Question: I want to save some coordinates in a dictionary, BUT the xPos should be twice or more in the dictionary.
The problem is that the following exception appears:
'ArgumentException: An element with the same key already exists in the dictionary.'
How can I solve the problem ?
I allready thought that I can use a List or an Array, but I want a Key and a Value.
After I saved the coordinates in a Dict (or something else) I want to check whether a new coordinate is a certain distance of the existing ones.
The xPos is allways the same:
There is a "chart" where I place some blocks in a row with different yPos.
1. Block: xPos = 0, yPos = random
2. Block: xPos = 1, yPos = random
...
n. Block: xPos = 80, yPos = random
n+1. Block: xPos = 0, yPos = 20 + random
I have three iterations, for each 80 Blocks are placed.

SORRY for my bad english :|
I hope you could understand.
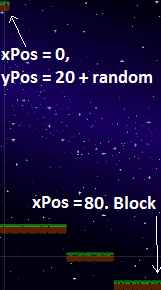
Answer: Or you can use 'List' of <URL> to store list of 'int'-'int' pairs without creating new class and without worrying about duplicate values :
'''
.....
List<Tuple<int, int>> blocks = new List<Tuple<int, int>>();
blocks.Add(Tuple.Create(0, random));
blocks.Add(Tuple.Create(1, random));
.....
'''